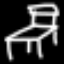
Label: chair